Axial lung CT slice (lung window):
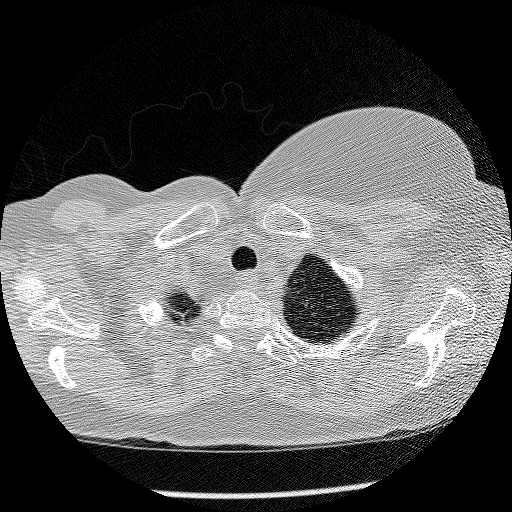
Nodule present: no